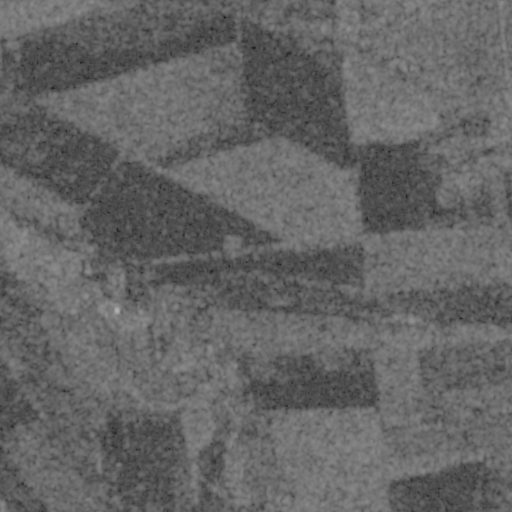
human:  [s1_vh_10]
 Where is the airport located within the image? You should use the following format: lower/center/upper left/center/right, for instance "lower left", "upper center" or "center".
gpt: The airport is located in the lower right of the image.
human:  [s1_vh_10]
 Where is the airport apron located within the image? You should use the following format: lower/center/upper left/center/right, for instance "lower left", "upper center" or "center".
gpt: The airport apron is located in the lower right of the image.
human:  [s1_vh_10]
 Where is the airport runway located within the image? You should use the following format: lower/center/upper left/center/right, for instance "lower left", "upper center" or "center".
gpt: The airport runway is located in the lower right of the image.
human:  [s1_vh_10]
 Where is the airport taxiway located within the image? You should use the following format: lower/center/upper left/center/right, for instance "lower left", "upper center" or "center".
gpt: The airport taxiway is located in the lower right of the image.
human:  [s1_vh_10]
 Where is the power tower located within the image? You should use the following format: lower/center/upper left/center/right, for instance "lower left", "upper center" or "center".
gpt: The power tower is located in the left of the image.
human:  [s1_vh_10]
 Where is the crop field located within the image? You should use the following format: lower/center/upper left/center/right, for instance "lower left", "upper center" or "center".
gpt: There is no crop field in the image.

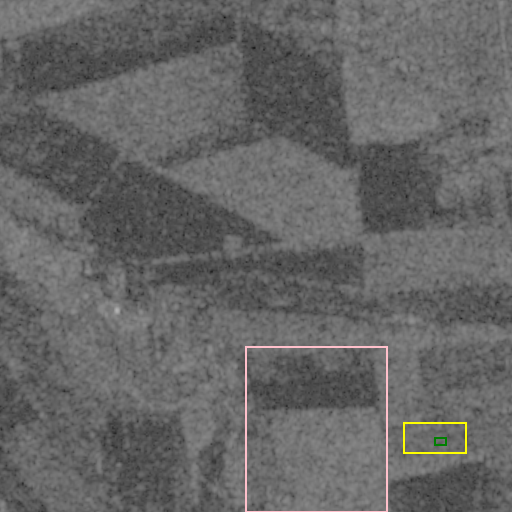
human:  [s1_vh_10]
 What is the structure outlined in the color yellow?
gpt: The structure outlined in yellow is an airport.
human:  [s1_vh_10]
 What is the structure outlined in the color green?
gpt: The structure outlined in green is an airport apron.
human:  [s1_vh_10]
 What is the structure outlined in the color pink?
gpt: The structure outlined in pink is a crop field.
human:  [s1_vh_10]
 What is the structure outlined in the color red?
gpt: There is no red outline.